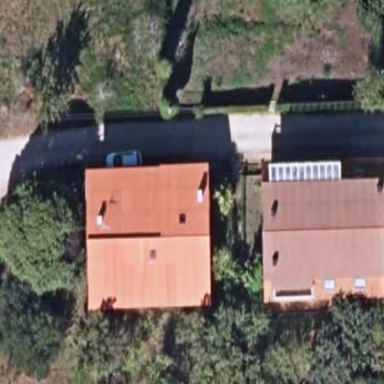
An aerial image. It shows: Simple and straightforward house.